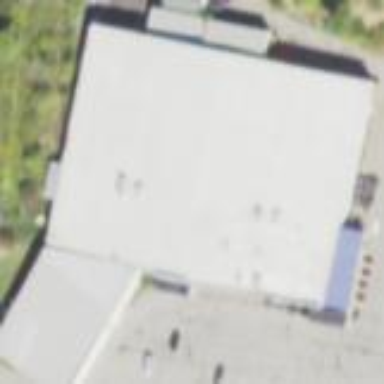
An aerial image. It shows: Building that houses bowling alley.